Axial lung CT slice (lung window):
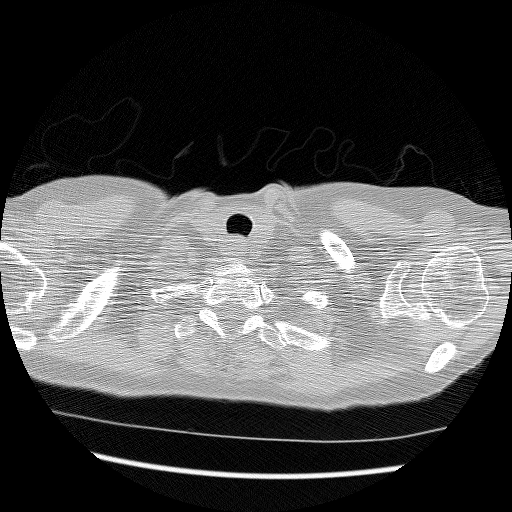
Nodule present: no